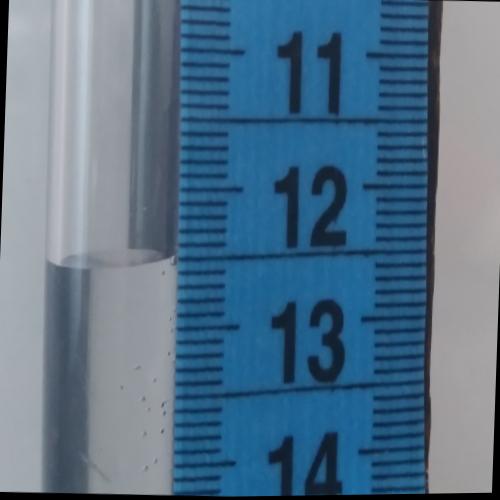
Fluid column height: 12.5 cm